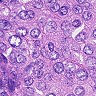
Metastatic tissue present: yes